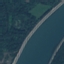
Label: River